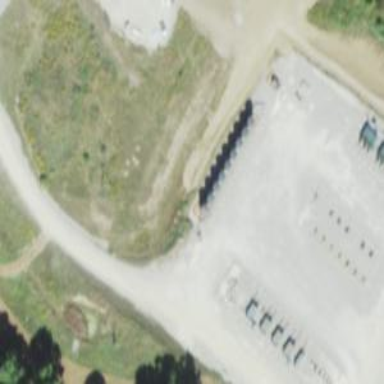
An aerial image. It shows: Storage tank that is man-made.